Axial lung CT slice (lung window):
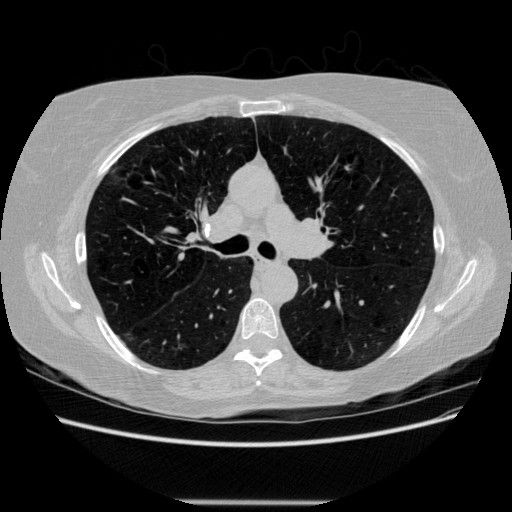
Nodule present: no